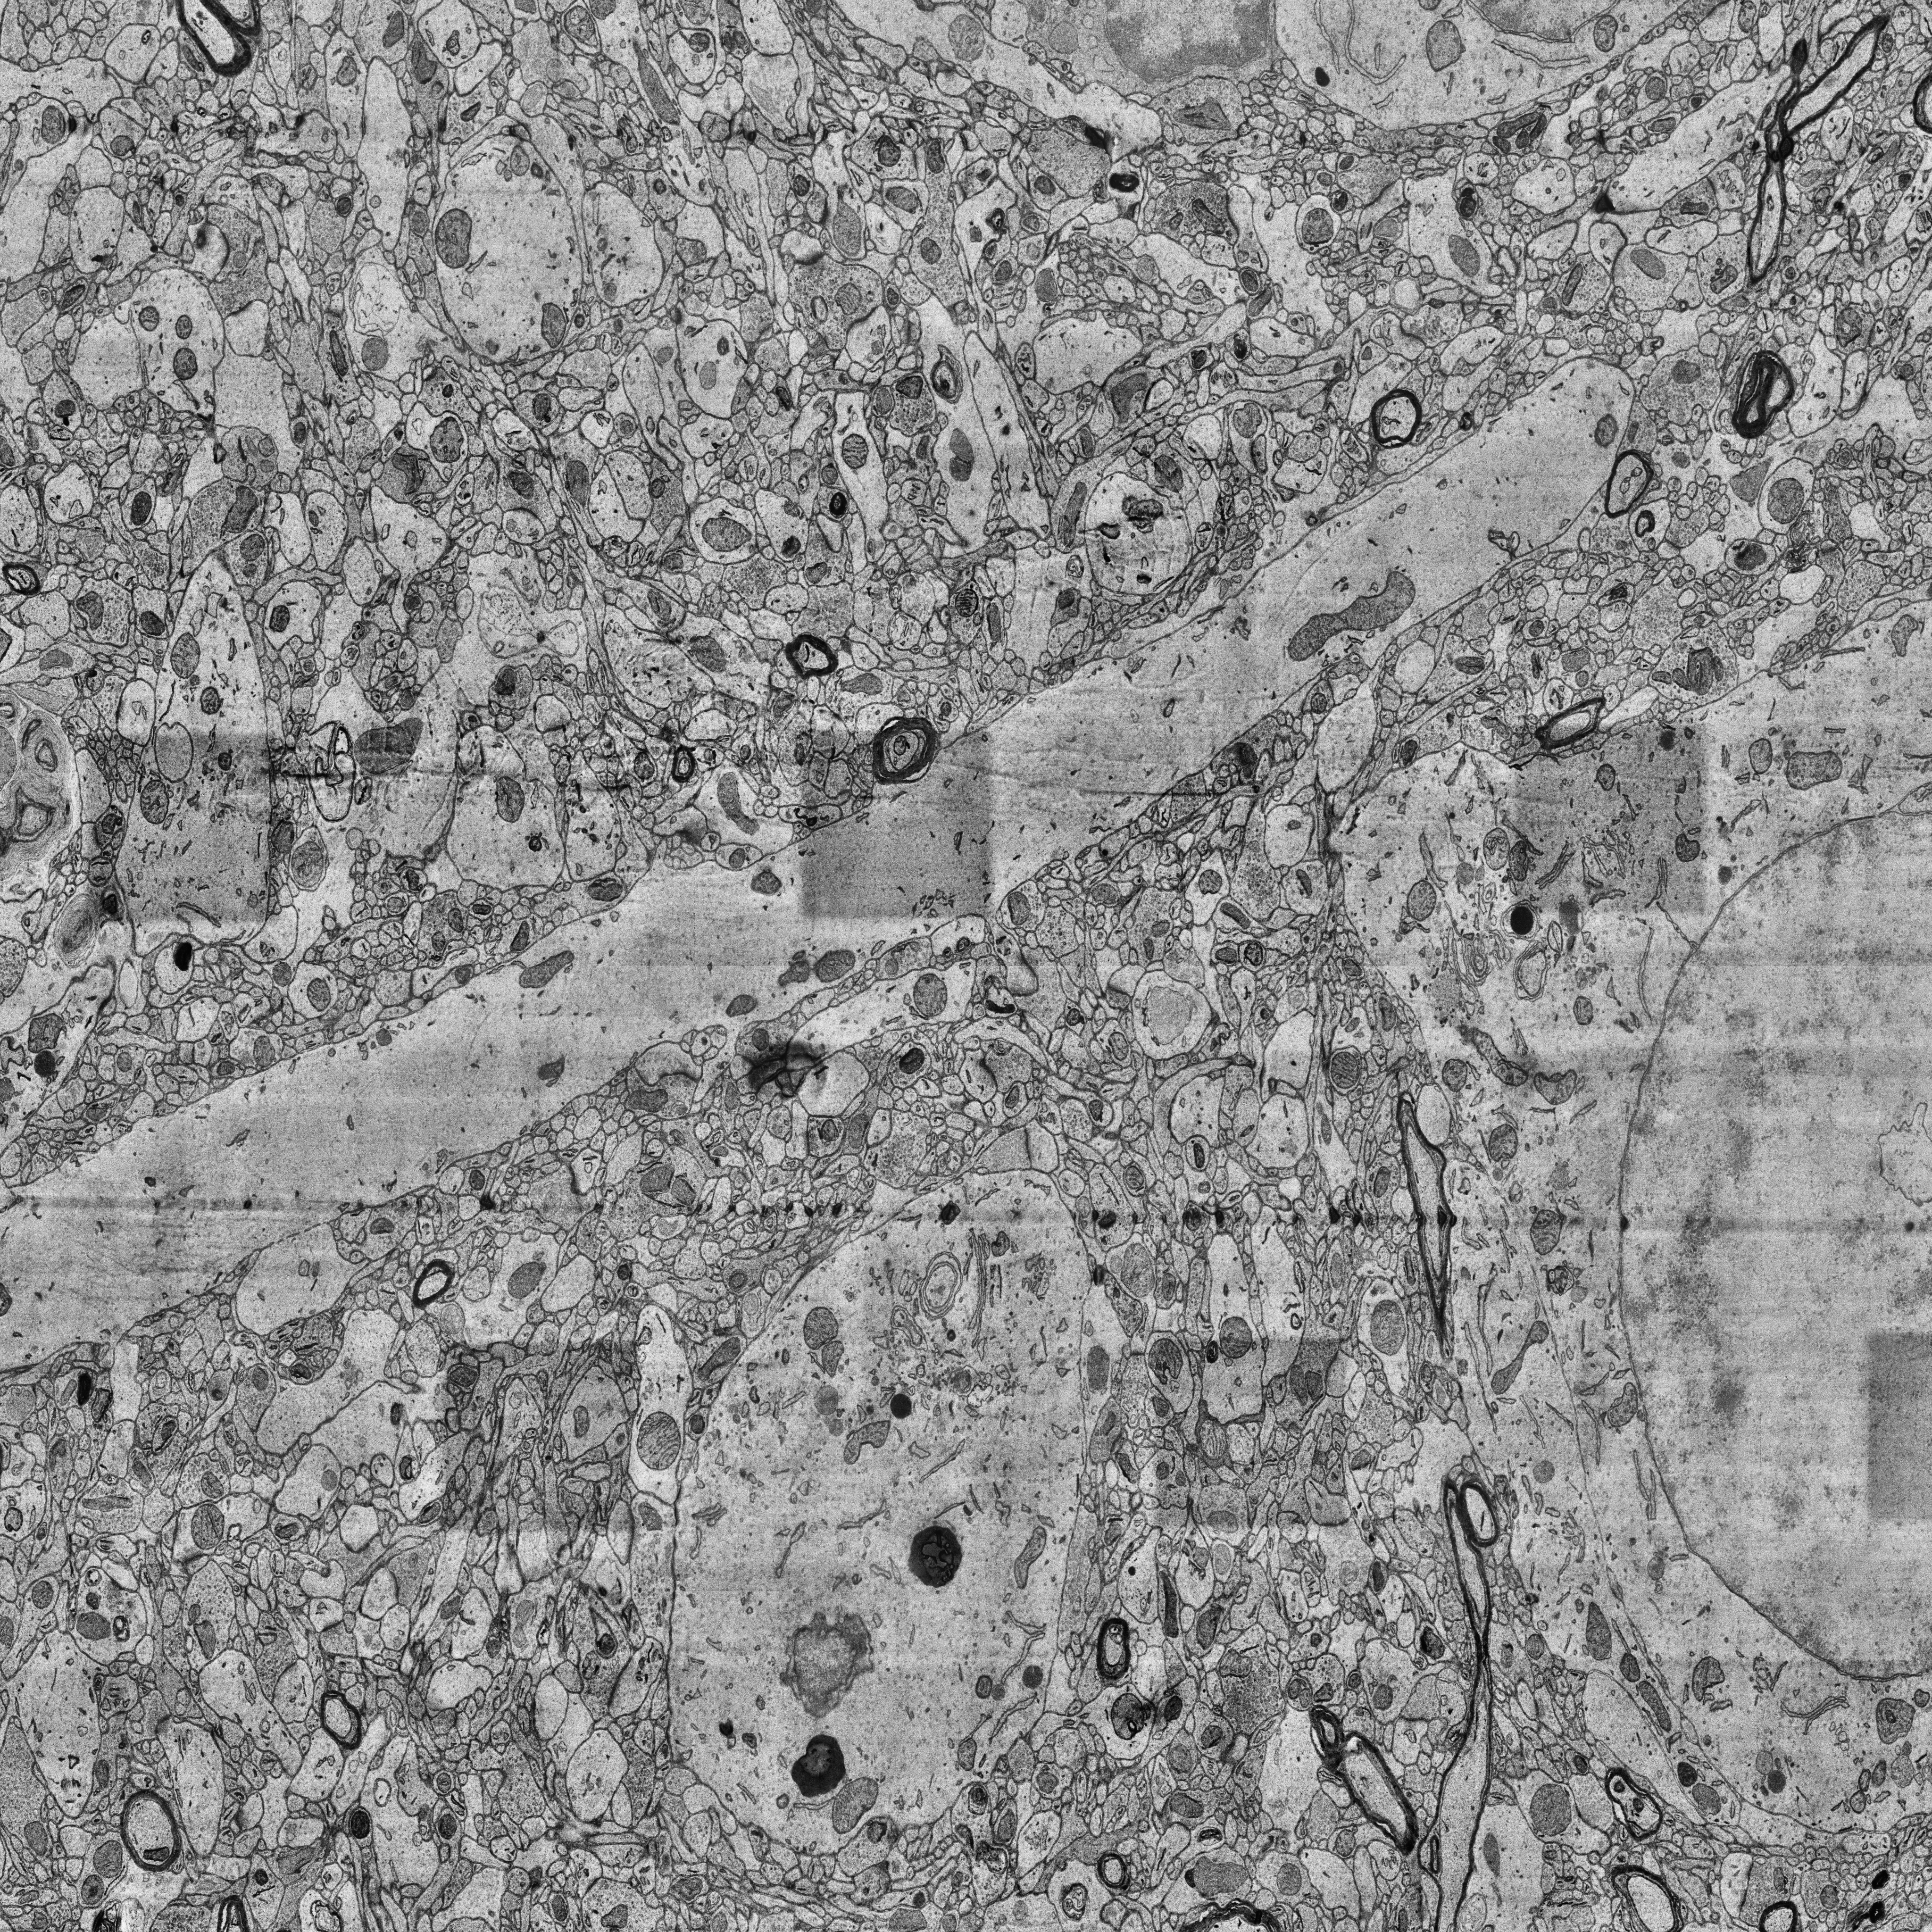
Electron microscopy slice of human cortex tissue
Slice depth (z): 323
Mitochondria instances in slice: 432